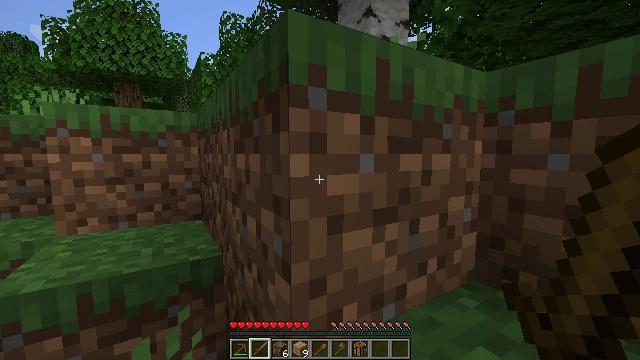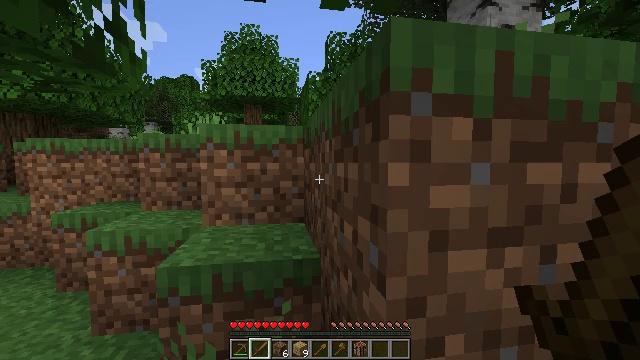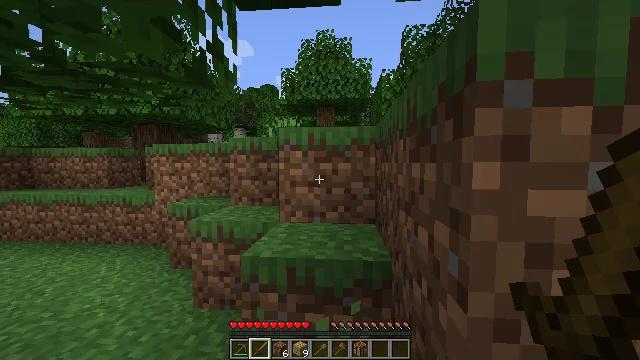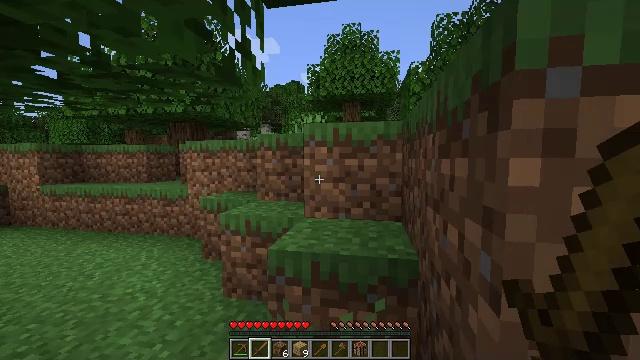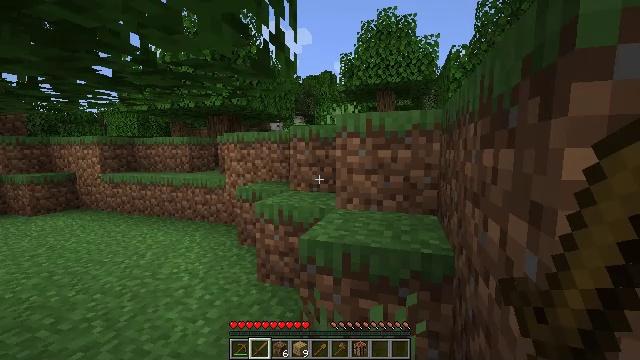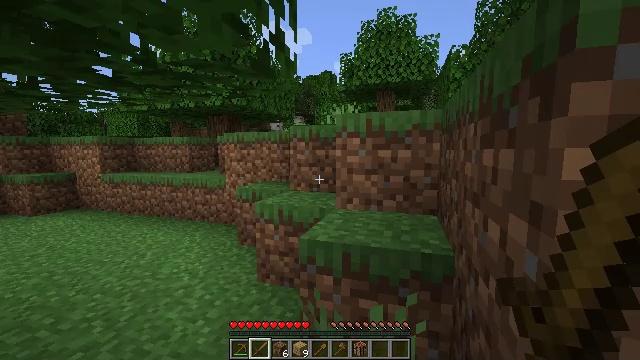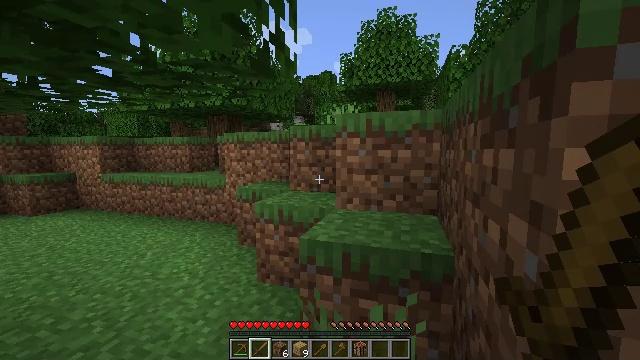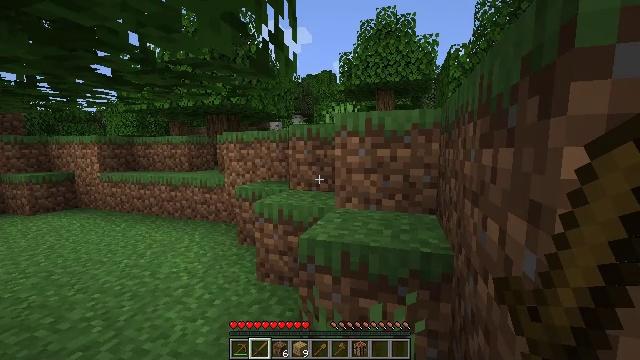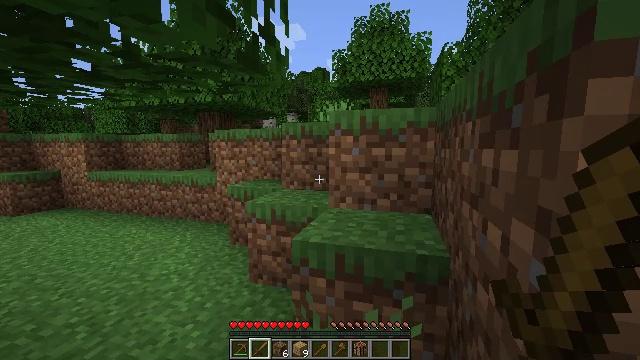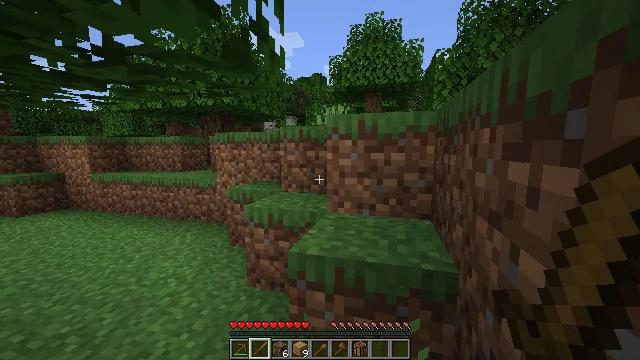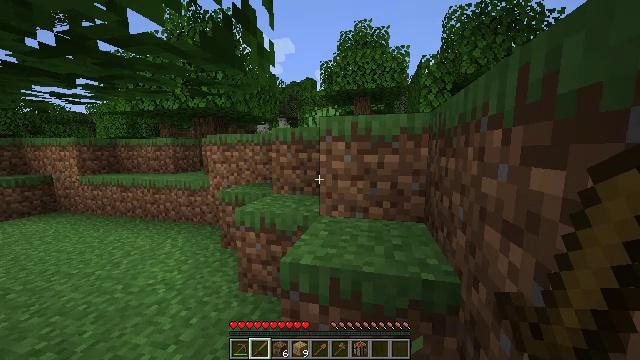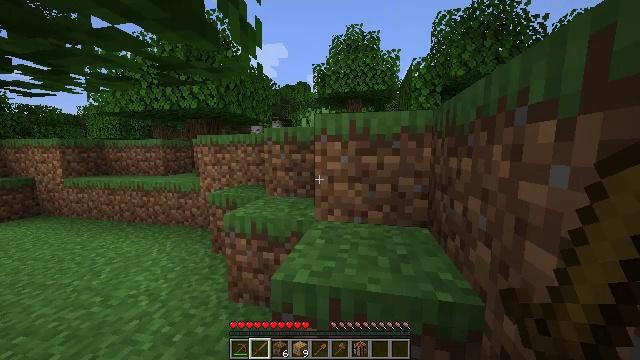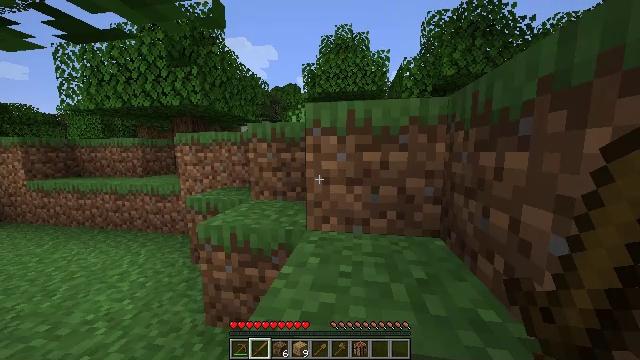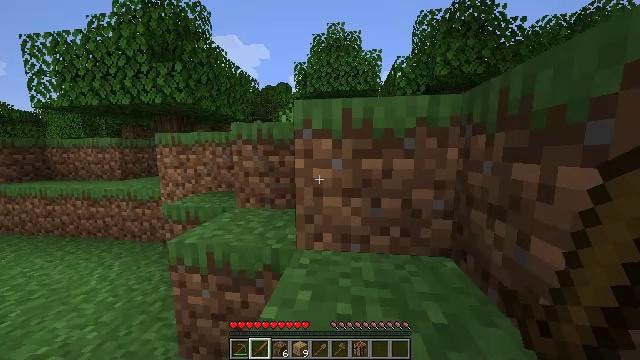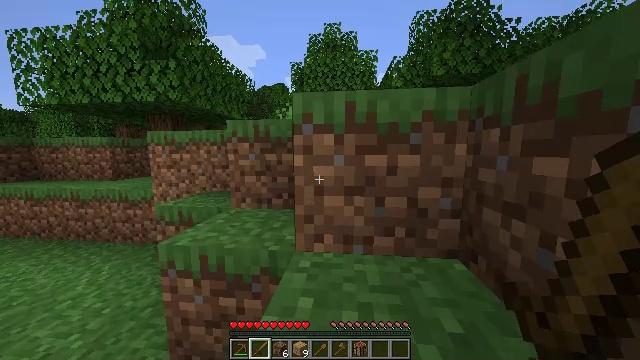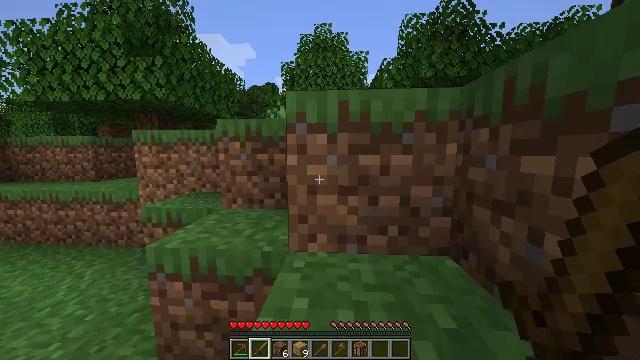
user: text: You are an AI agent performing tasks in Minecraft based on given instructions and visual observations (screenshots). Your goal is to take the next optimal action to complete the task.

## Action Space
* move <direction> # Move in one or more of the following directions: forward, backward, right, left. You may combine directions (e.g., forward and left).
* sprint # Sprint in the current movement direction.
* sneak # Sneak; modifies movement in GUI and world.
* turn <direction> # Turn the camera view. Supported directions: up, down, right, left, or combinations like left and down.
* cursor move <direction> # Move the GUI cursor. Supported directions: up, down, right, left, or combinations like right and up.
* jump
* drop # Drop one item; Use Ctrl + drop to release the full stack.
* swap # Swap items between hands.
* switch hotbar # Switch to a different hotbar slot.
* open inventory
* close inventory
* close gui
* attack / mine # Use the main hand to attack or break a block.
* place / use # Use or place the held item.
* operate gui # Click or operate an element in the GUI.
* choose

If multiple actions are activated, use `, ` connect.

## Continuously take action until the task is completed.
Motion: motion action
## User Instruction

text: Get dirt block.
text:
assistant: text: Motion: turn left and up
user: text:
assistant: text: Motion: turn left
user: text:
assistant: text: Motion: turn left
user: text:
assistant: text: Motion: turn left and down
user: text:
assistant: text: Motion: no_op
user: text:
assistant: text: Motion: no_op
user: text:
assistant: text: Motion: no_op
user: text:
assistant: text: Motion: move forward, sprint, turn right
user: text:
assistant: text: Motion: move forward, sprint
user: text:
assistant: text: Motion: move forward, sprint, turn right
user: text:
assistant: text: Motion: move forward, sprint, turn right
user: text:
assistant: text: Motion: move forward, sprint, turn right
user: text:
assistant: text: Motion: move forward, sprint, turn right
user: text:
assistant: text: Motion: move forward, sprint, turn right
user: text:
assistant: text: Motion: move forward, sprint, turn right
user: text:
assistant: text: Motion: move forward, sprint, turn right
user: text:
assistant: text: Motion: move forward, sprint, turn right
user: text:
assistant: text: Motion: move forward, sprint, turn right
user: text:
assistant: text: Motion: move forward, sprint, turn right
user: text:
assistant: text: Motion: move forward, sprint, turn right
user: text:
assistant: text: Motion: move forward, sprint, jump
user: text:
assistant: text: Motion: move forward, sprint, jump
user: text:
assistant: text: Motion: move forward, sprint
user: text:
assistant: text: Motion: move forward, sprint
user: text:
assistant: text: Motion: move forward, sprint
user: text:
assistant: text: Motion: move forward, sprint
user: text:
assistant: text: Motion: move forward, sprint
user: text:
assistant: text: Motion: move forward, sprint
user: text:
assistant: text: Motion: move forward, sprint
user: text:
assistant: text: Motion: move forward, sprint